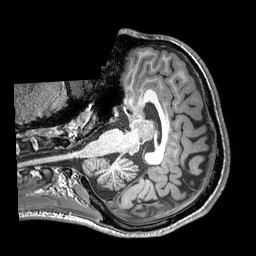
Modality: T1w
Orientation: axial
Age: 23
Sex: male
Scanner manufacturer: philips
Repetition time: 0.00895 s
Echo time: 0.0046 s